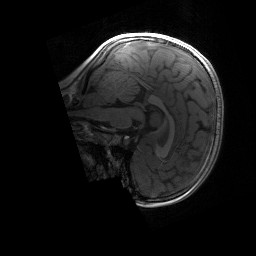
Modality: T1w
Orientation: sagittal
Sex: female
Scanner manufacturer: siemens
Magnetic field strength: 3 T
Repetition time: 1.9 s
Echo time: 0.00243 s